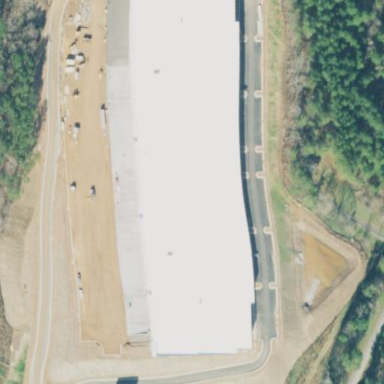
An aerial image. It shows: Warehouse.